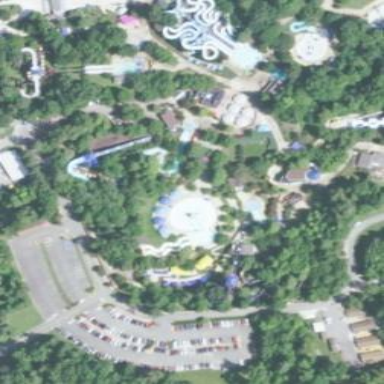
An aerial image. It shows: Water slide attraction.